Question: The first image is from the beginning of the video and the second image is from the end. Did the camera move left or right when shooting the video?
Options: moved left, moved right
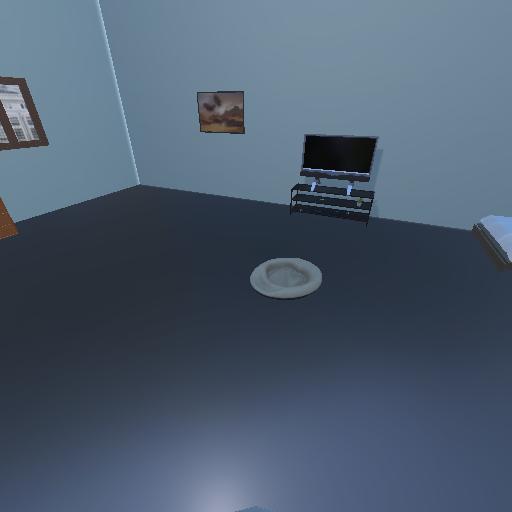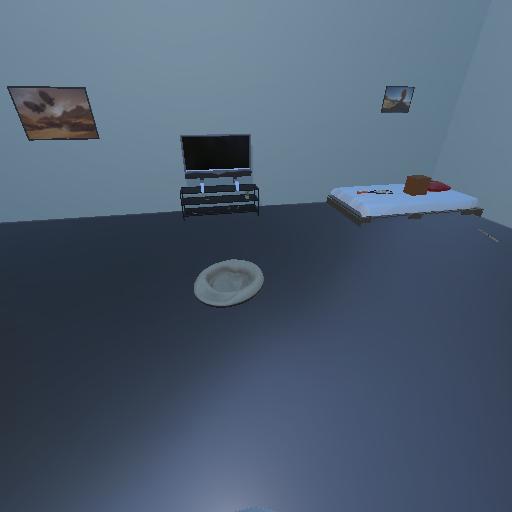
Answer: moved left